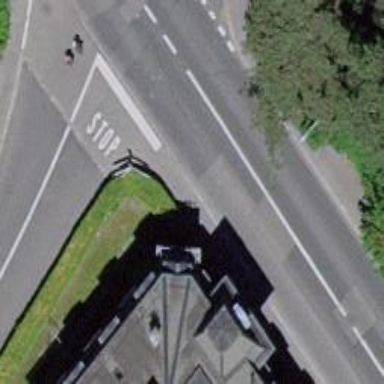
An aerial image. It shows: Kerb serving as barrier.